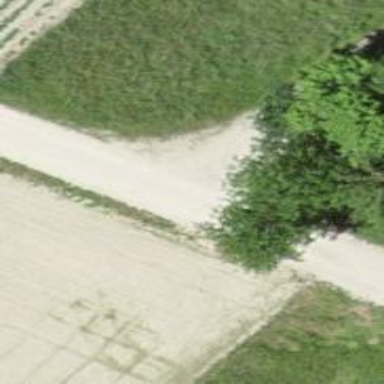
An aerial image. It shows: Gravel track with grade 2 quality.